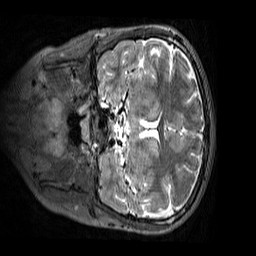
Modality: T2w
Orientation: coronal
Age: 12
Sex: female
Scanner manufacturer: siemens
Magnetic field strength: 3 T
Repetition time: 3.2 s
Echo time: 0.408 s